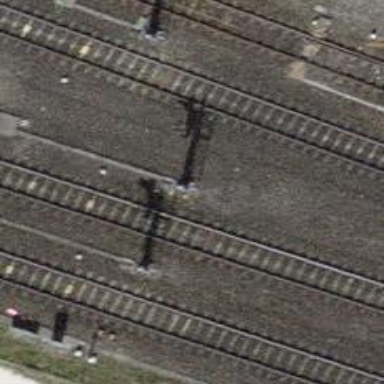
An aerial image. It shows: Railway signal.